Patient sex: F
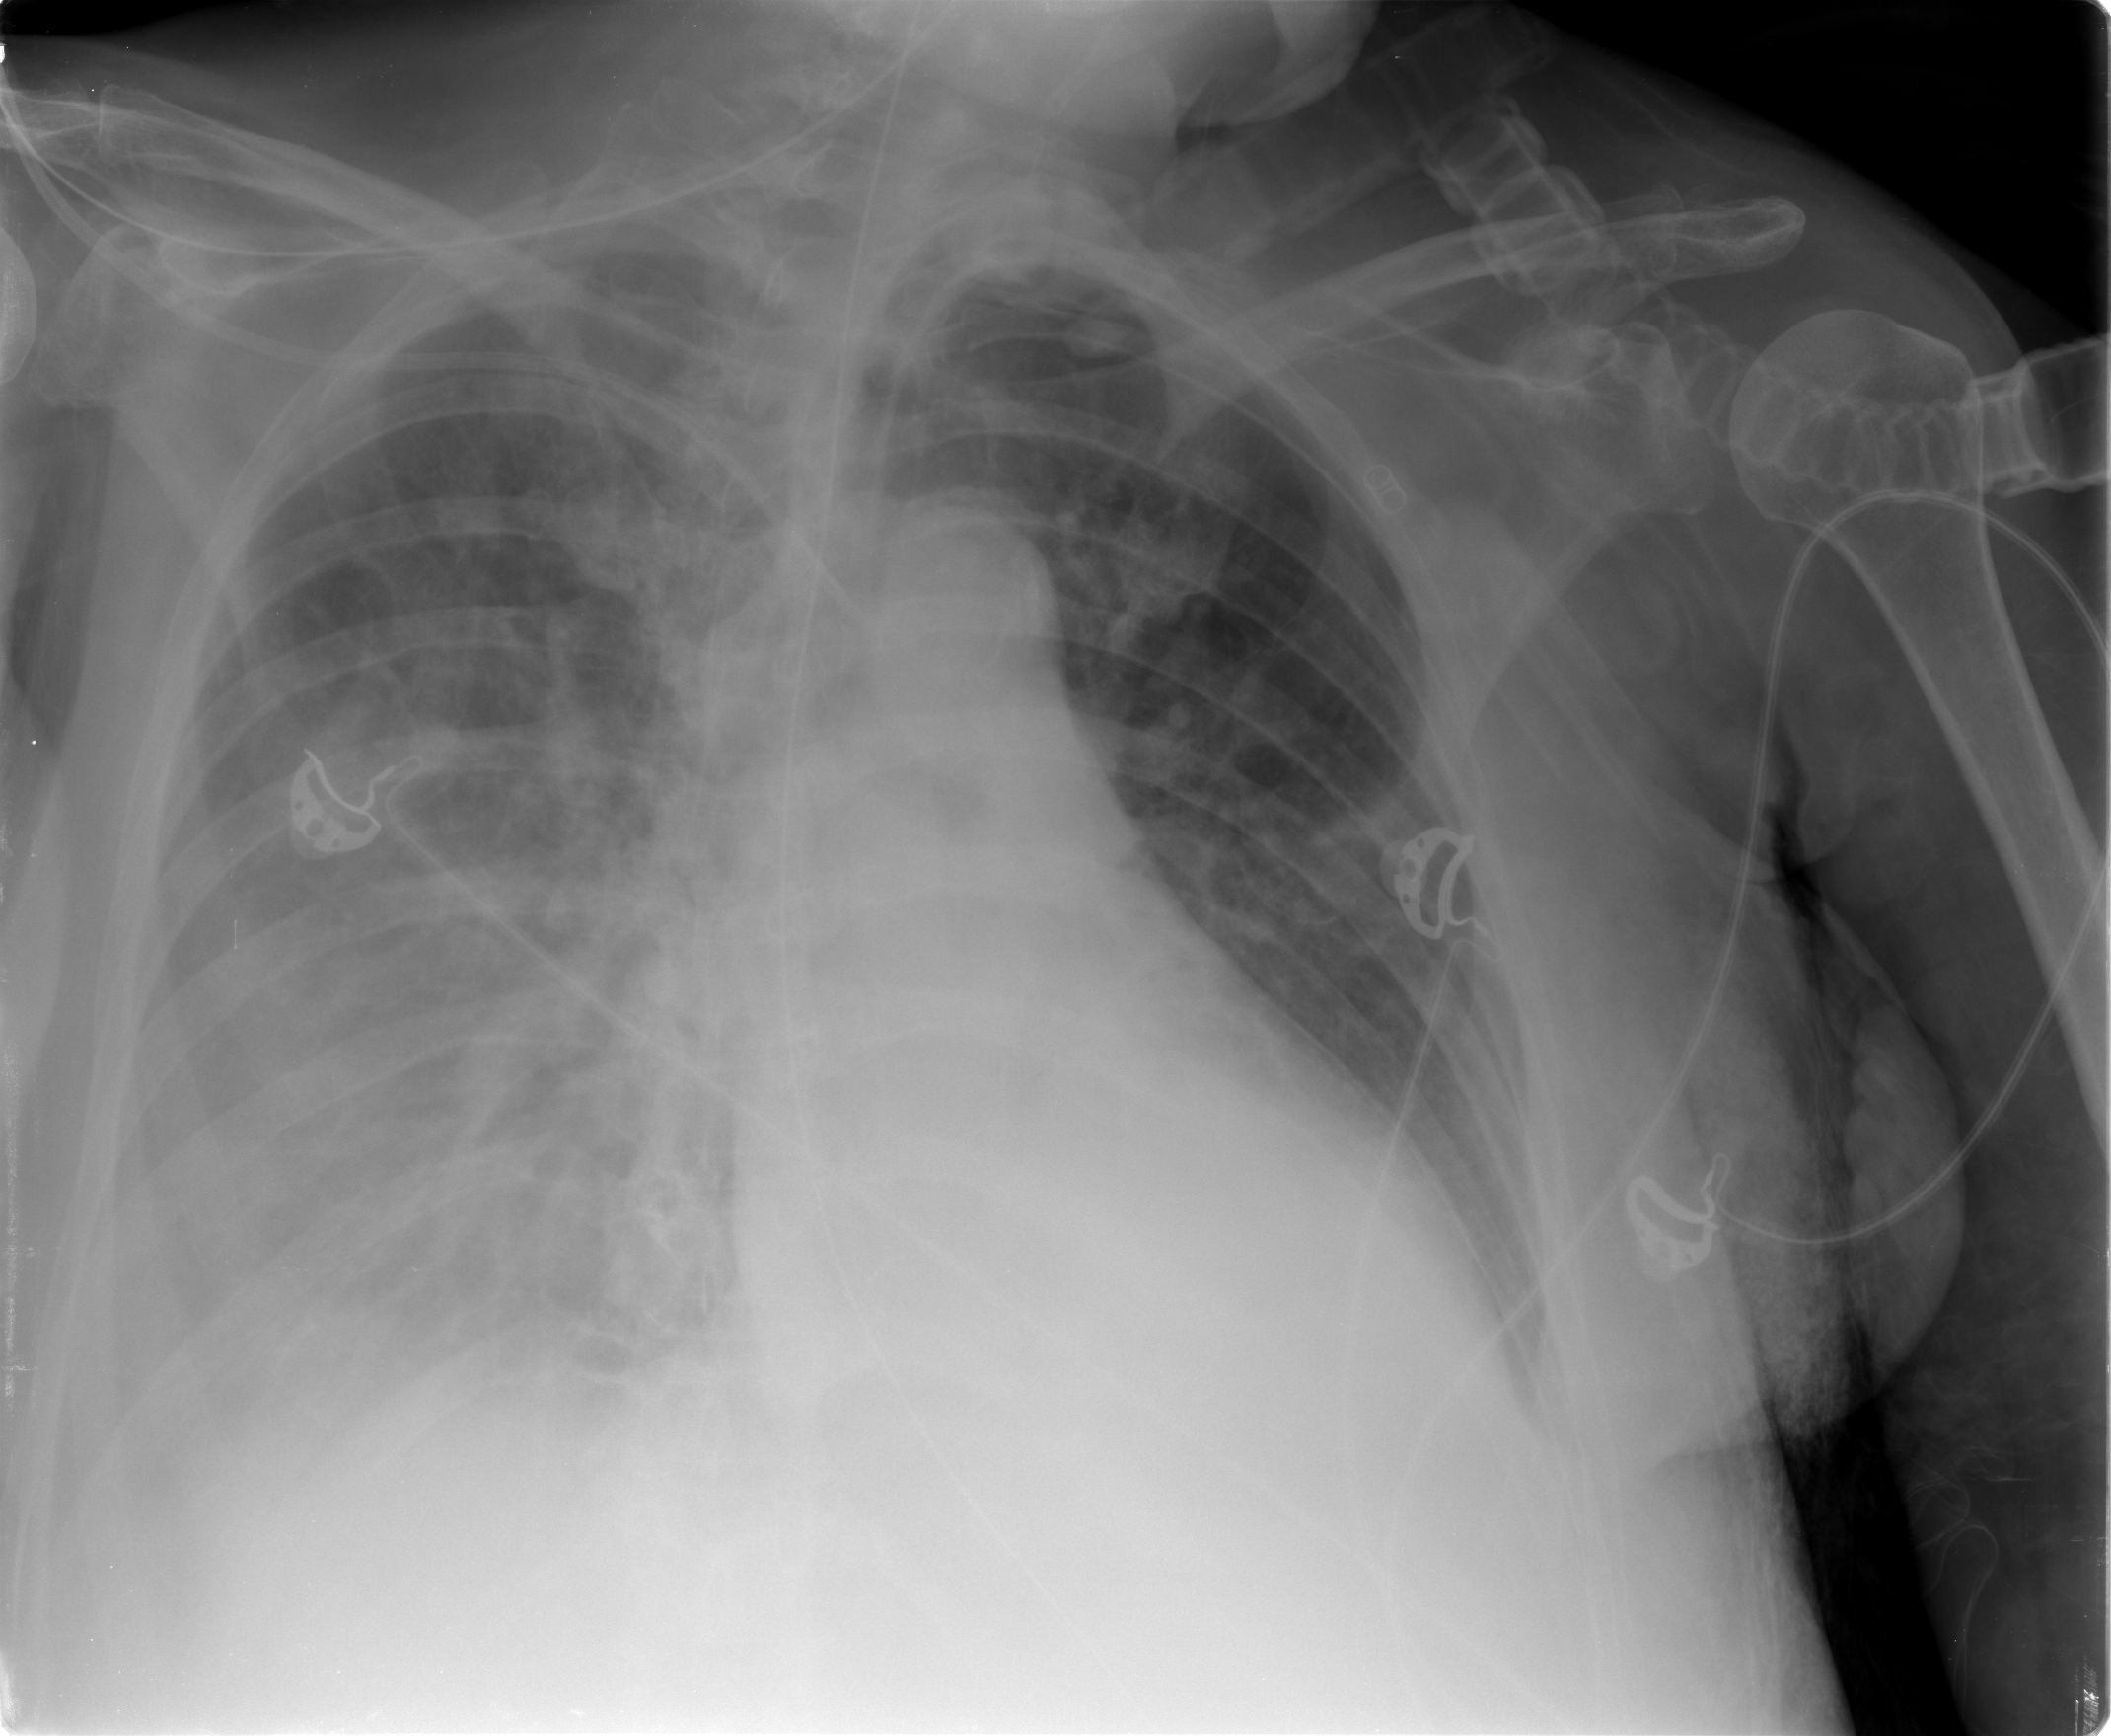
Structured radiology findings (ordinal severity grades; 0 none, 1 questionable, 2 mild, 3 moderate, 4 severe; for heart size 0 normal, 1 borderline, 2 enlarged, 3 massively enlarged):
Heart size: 2
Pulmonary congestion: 3
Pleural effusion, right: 3
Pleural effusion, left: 2
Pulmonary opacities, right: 2
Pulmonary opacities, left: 2
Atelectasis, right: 2
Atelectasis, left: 2